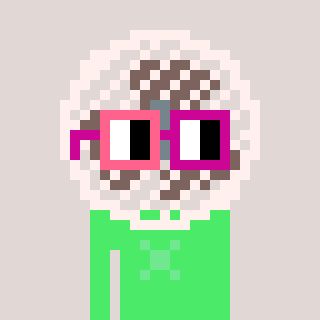
a pixel art character with square pink and red glasses, a fan-shaped head and a teal-colored body on a warm background